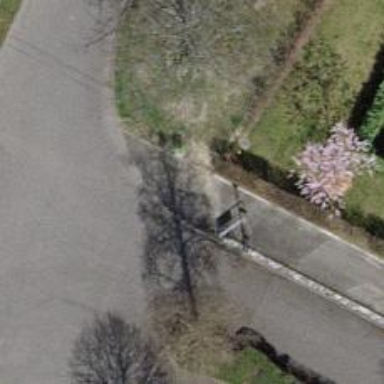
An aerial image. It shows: Cycle barrier.